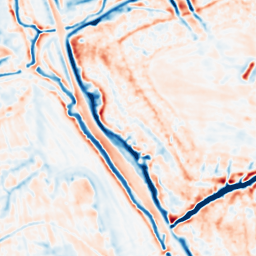
Category: multiscale
Decomposition family: dog_multiscale
Decomposition parameters: sigma_ratio: 1.6
n_scales: 3
base_sigma: 1
Upsampling method: cubic_mitchell
Upsampling parameters: scale: 8
Upsampling scale: 8